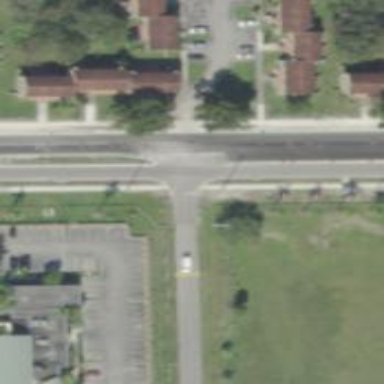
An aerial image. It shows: Asphalt footway with uncontrolled crossing marked with lines.